Frequency: 90000
Velocity: 0,279
Power: 32,1
Pulse duration: 0,0000001
Pass count: 1
Magnification: 10
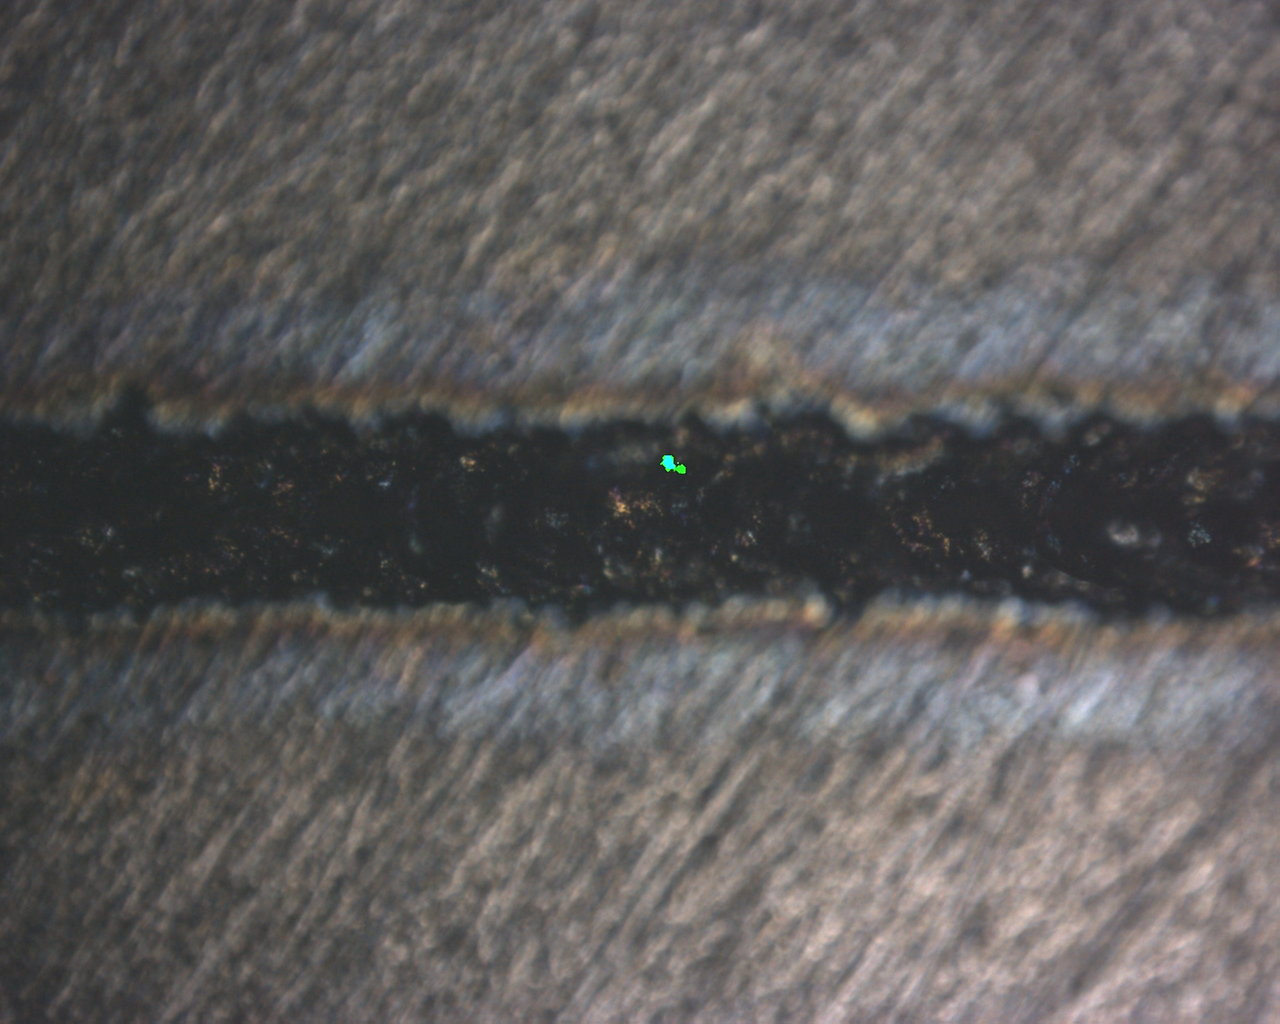
Measured width: 134.553
Other width: 76.082